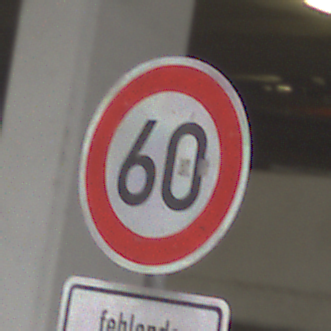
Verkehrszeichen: Geschwindigkeit60
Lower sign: HinweiseAufGefahrenDurchVerbaleAngabe7
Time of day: Midday
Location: Roofed (Urban)
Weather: Overcast
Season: NotSpecified
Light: Artificial